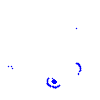
Particle: pion